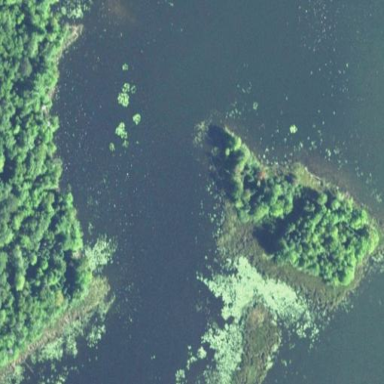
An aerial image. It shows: Marsh wetland.